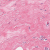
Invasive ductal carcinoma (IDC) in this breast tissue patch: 0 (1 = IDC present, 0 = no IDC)